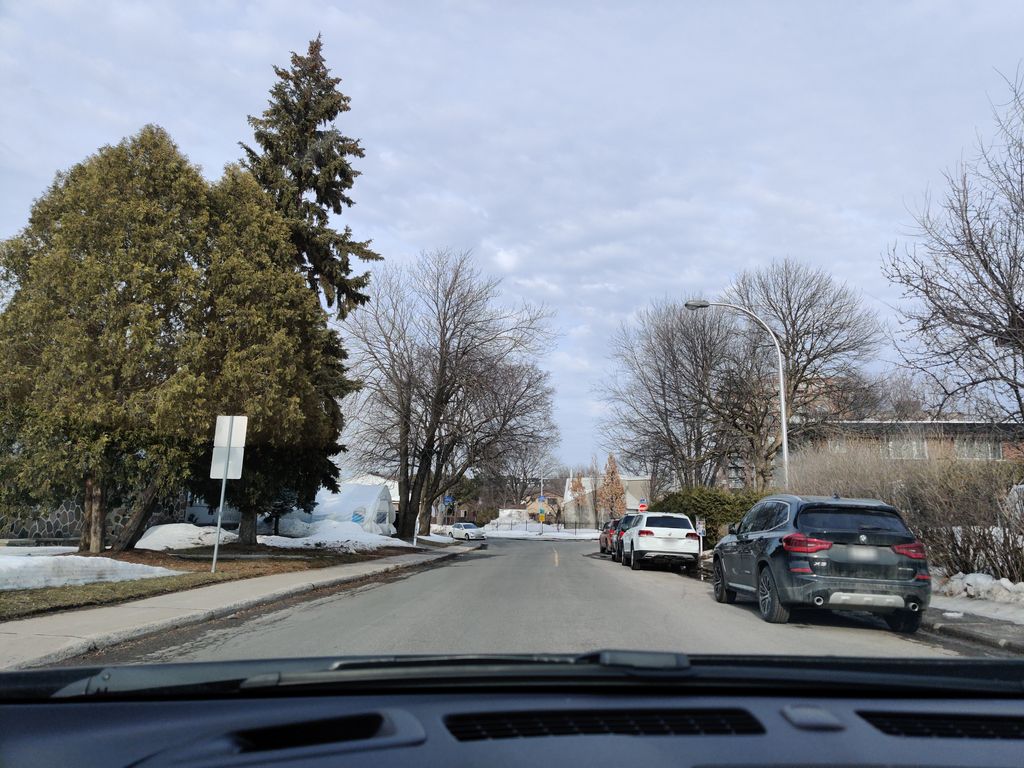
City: montreal